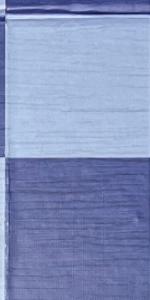
Label: Empty